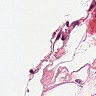
Metastatic tissue present: no